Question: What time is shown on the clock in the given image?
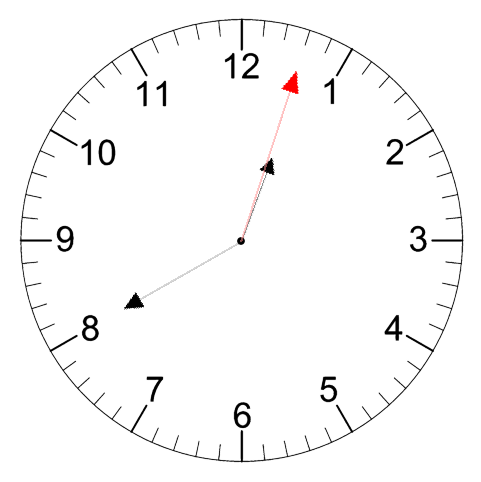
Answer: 12:40:03